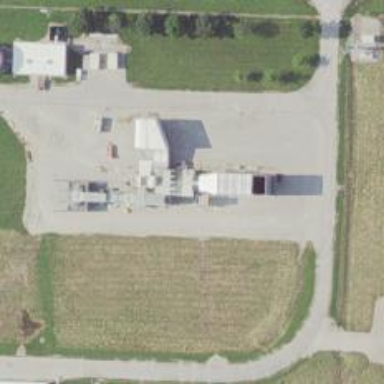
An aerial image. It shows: Gas turbine generator powered by gas.